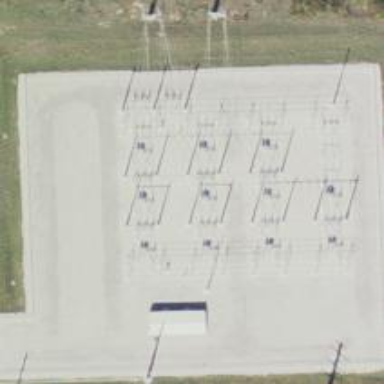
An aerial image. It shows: Switch used for power control.